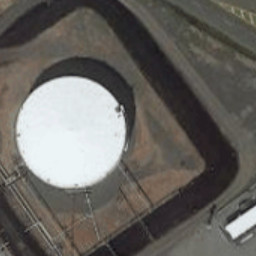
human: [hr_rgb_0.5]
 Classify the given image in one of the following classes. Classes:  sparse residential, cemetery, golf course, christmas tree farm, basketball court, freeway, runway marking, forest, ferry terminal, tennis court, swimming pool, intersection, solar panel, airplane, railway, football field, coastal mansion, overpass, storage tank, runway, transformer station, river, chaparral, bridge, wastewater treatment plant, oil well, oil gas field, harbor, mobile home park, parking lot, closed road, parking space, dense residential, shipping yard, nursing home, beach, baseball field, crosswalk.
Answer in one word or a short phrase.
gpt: storage tank